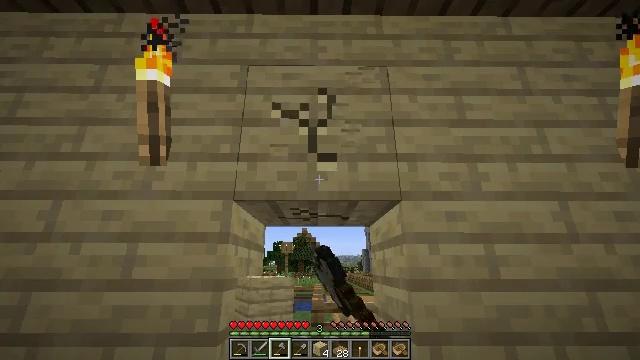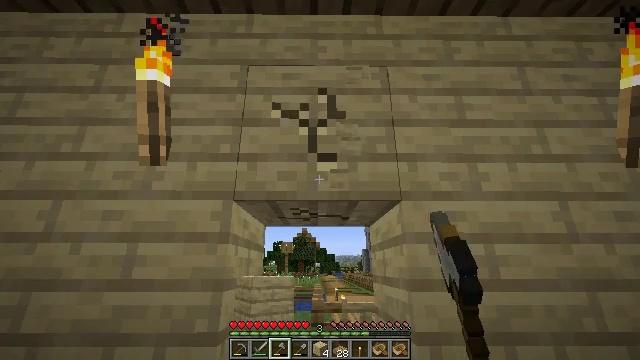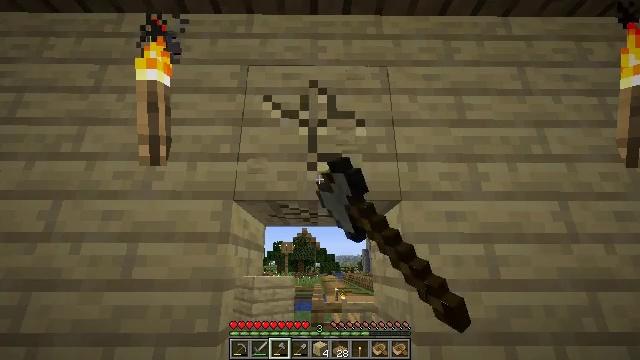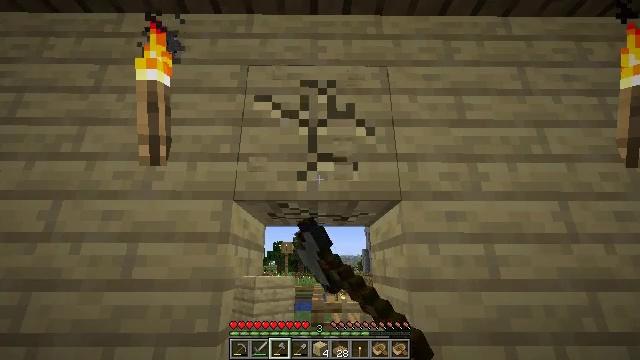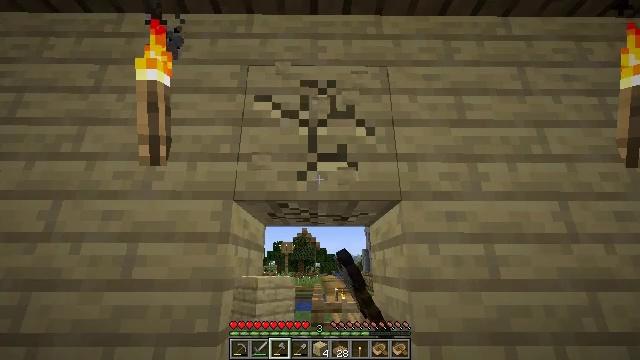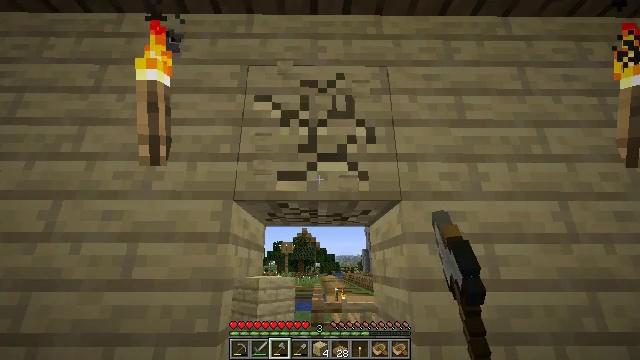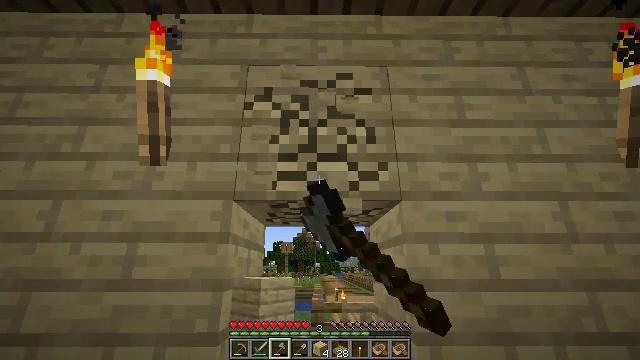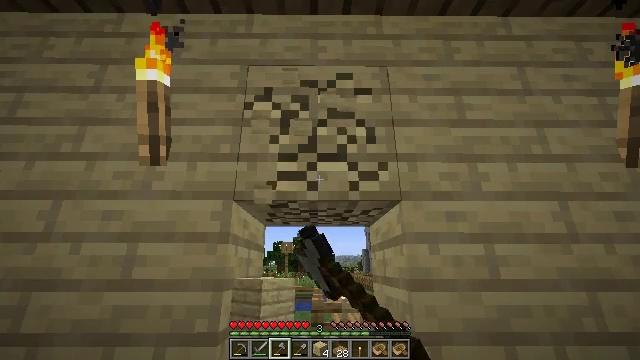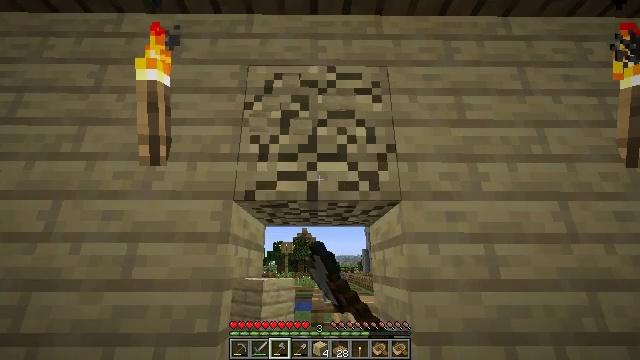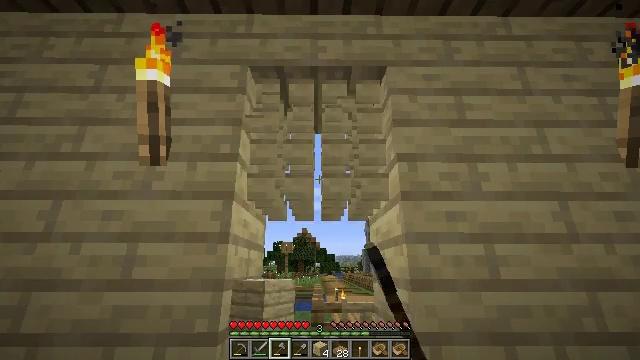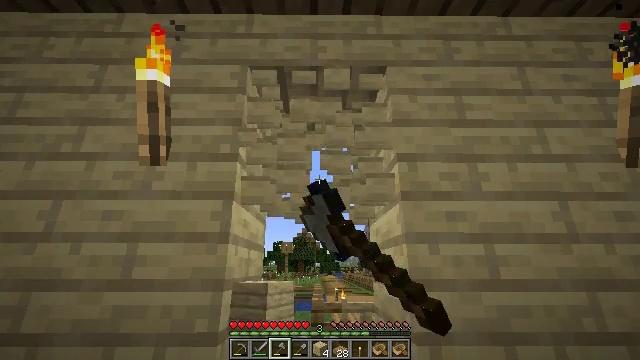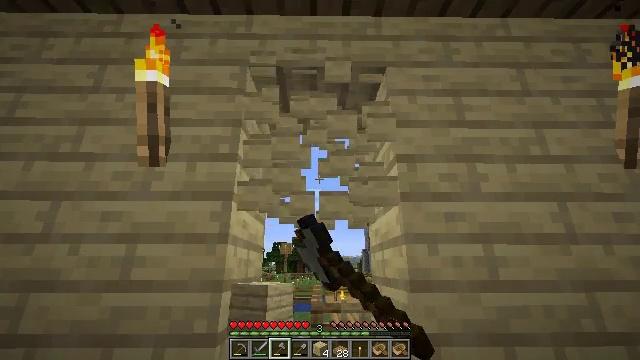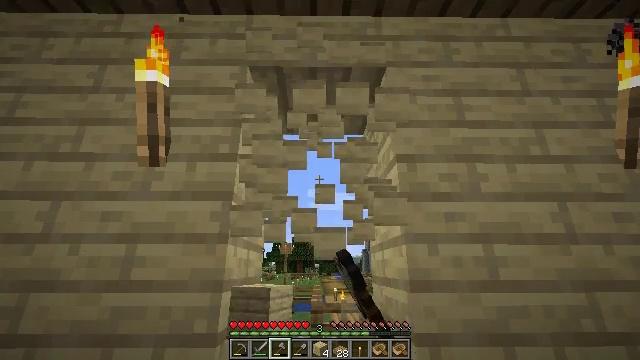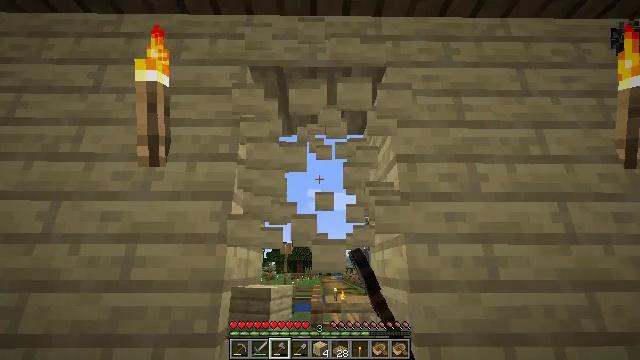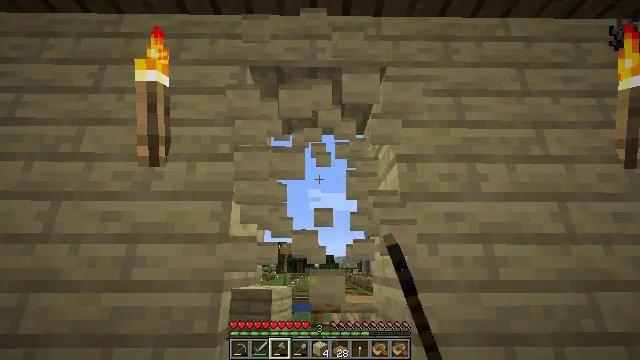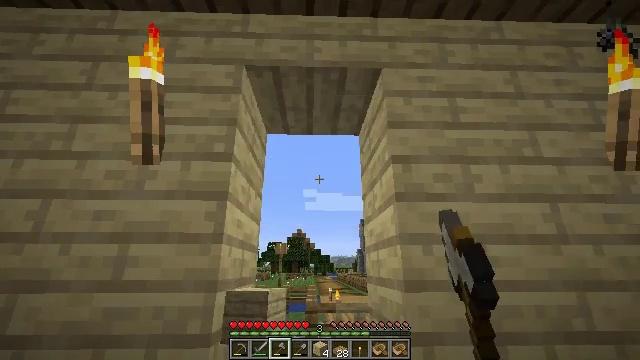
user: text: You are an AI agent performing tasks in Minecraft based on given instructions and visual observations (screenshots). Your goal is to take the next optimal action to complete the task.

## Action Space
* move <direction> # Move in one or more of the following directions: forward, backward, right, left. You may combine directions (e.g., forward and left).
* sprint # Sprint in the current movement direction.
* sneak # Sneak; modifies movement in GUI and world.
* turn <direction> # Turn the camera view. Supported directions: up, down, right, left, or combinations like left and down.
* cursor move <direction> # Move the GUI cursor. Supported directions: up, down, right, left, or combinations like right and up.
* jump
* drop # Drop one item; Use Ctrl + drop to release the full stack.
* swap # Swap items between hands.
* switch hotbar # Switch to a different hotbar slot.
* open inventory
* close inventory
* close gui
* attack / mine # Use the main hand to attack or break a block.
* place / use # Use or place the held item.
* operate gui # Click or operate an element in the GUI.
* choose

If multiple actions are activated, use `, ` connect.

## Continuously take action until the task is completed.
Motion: motion action
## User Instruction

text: Mine the birch planks.
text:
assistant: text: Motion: attack / mine
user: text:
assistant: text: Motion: attack / mine
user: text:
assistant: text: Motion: attack / mine
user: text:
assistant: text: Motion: attack / mine
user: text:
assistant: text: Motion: attack / mine
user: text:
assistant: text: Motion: attack / mine
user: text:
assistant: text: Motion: attack / mine
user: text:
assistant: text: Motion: attack / mine
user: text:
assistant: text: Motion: attack / mine
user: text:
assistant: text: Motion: attack / mine
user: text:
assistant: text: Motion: attack / mine
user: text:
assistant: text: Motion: attack / mine
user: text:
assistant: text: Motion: attack / mine
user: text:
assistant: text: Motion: attack / mine
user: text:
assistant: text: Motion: turn right, attack / mine
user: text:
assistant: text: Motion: turn right, attack / mine
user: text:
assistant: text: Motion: turn right, attack / mine
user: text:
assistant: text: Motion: turn right, attack / mine
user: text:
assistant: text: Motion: turn right, attack / mine
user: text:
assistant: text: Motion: attack / mine
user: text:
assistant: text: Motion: attack / mine
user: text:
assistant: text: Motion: attack / mine
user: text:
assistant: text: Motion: turn right, attack / mine
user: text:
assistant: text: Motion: turn right, attack / mine
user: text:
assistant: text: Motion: attack / mine
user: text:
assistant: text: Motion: attack / mine
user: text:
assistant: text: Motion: attack / mine
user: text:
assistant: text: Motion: attack / mine
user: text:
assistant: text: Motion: attack / mine
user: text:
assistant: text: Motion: attack / mine